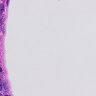
Metastatic tissue present: yes